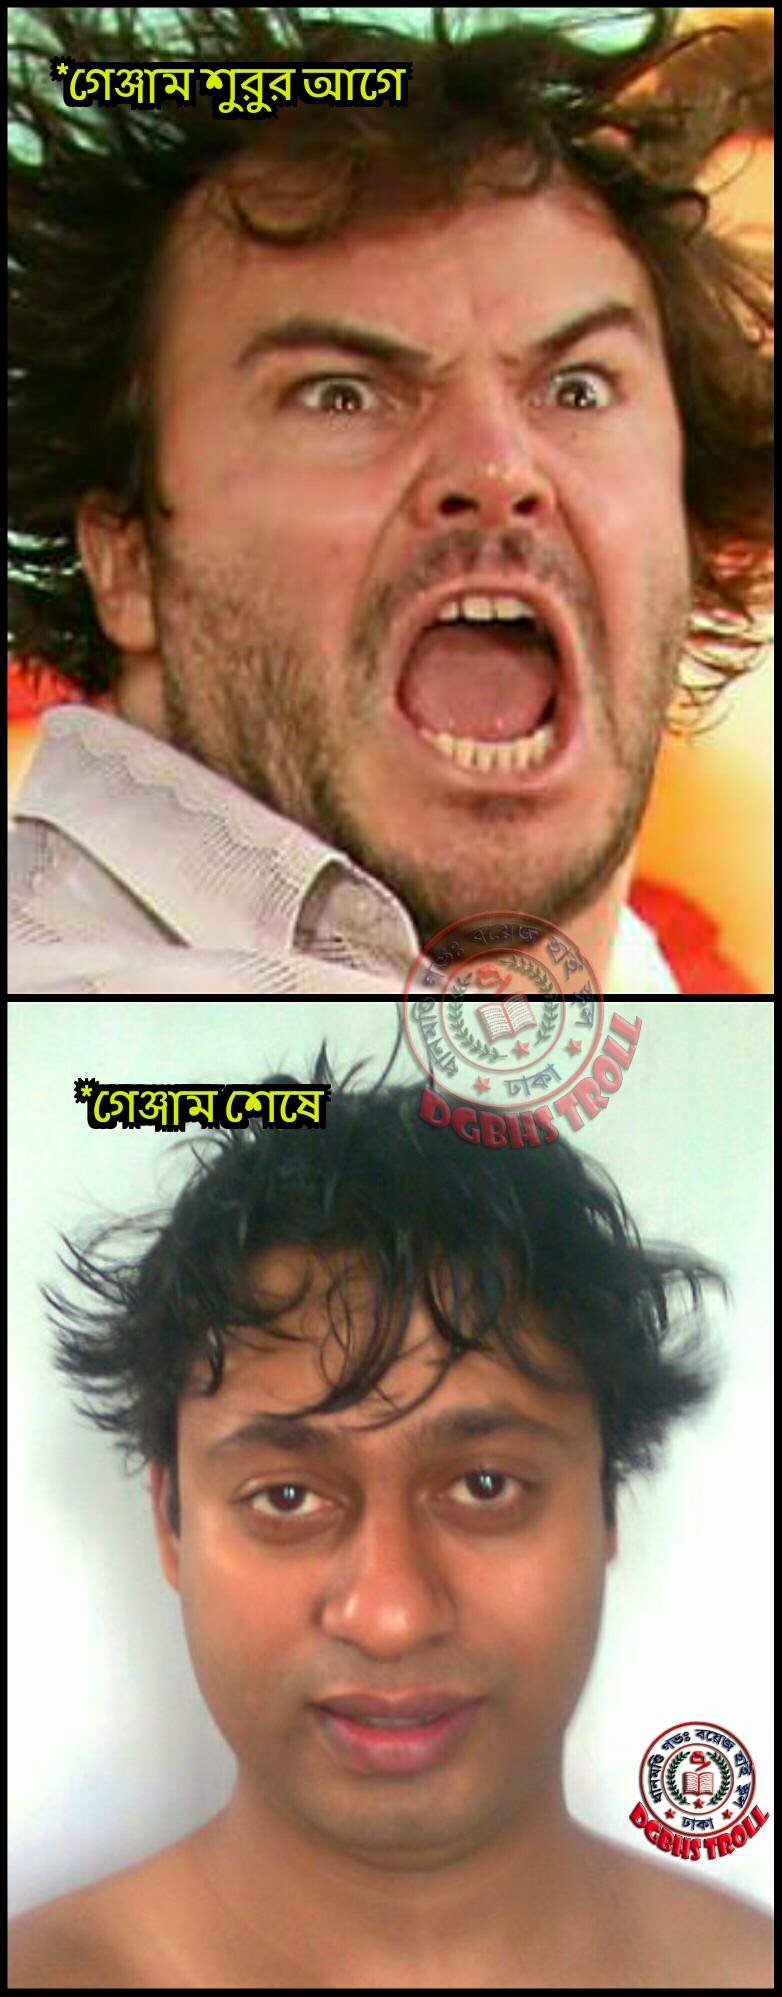
Caption: *গেঞ্জাম শুরুর আগে     *গেঞ্জাম শেষে
Label: non-hate